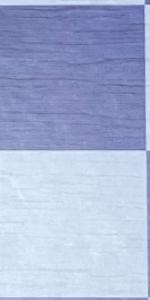
Label: Empty